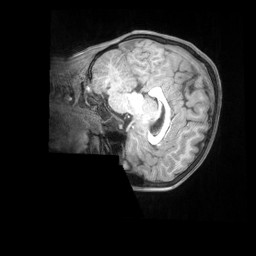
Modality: T1w
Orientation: sagittal
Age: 8
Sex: male
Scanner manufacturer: siemens
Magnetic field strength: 3 T
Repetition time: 2.53 s
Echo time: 0.00164 s